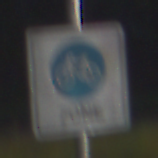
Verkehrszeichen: BeginnFahrradzone
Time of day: Night
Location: Outdoor (Suburban)
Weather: PartlyCloudy
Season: NotSpecified
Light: Artificial